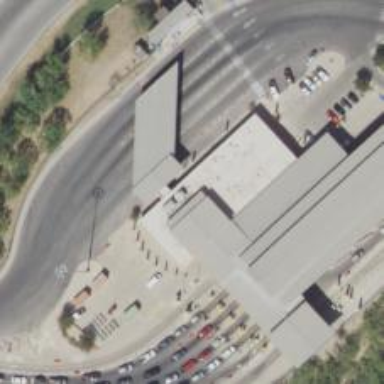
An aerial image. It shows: Border control barrier.